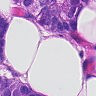
Metastatic tissue present: yes